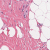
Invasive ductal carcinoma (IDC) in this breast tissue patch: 0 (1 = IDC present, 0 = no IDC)